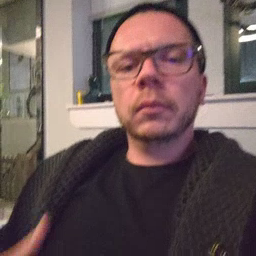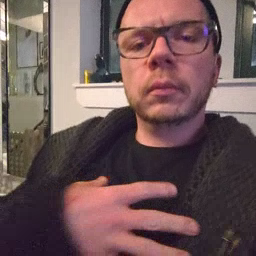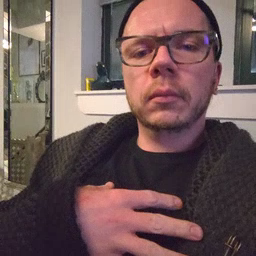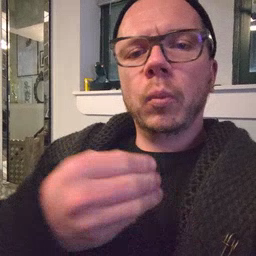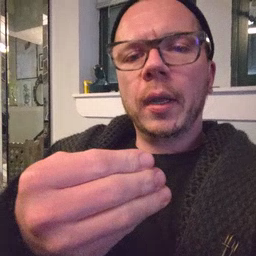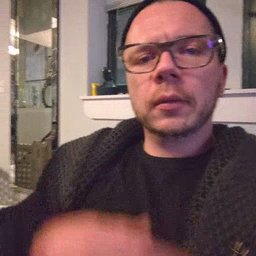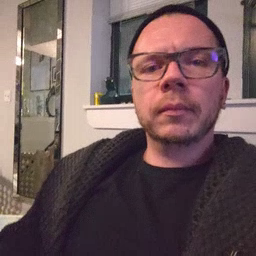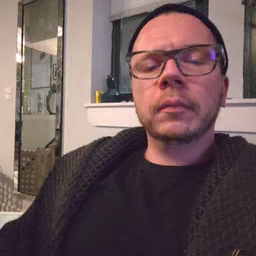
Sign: white